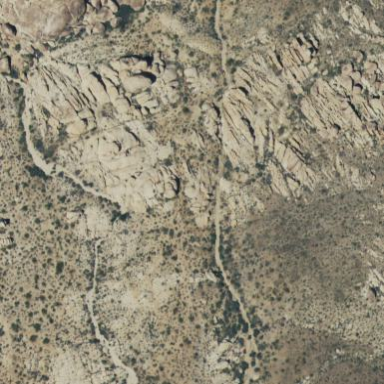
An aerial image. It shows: Landscape dominated by bare rock.